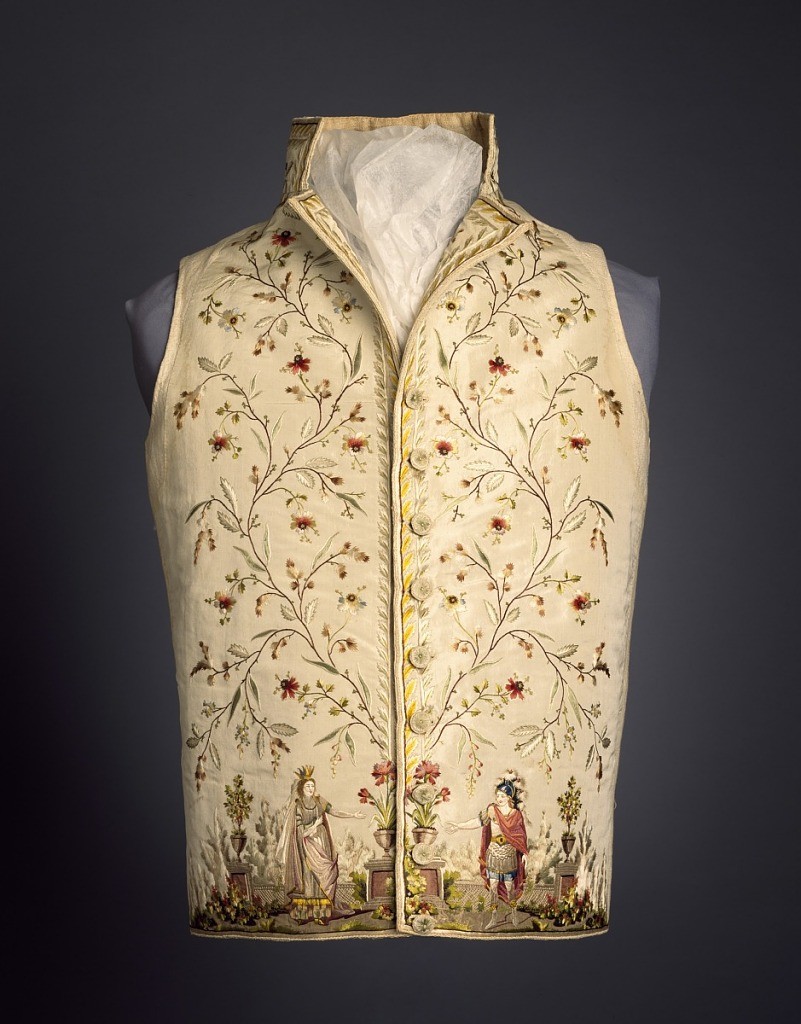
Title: Waistcoat
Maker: Jean-Michel Moreau le Jeune, French, 1741–1814
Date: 1785–95
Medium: silk and metallic embroidery on silk foundation, linen back Technique: embroidered in silk in knot, stem, and satin stitches; metallic yarn in satin stitch; couched silk cord; appliqué of three plain weave silk fabrics; on plain weave foundation Label: silk embroidered with silk and metallic yarns in knot, stem, satin and couching stitches, with appliqué
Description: White silk waistcoat with high stand collar and straight hem edge. Very deep border at front edges of a curving, flowering vine. At the bottom, embroidered figures in classical dress stand in front of a stone balustrade with urns of flowers and fruit trees. The figures represent  Dido, Queen of Carthage, and the Trojan hero Aeneas, from the opera entitled Didon by Piccini and Marmontel, produced in 1785. The figure of Dido is after a drawing by Jean-Michel Moreau le Jeune for the costume worn by Mlle. de Saint-Huberty. In twenty-five colors of silk.